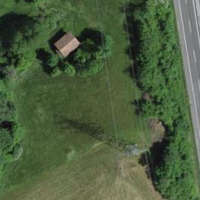
EUNIS habitat code: 57
Species observed at this site:
Clematis vitalba